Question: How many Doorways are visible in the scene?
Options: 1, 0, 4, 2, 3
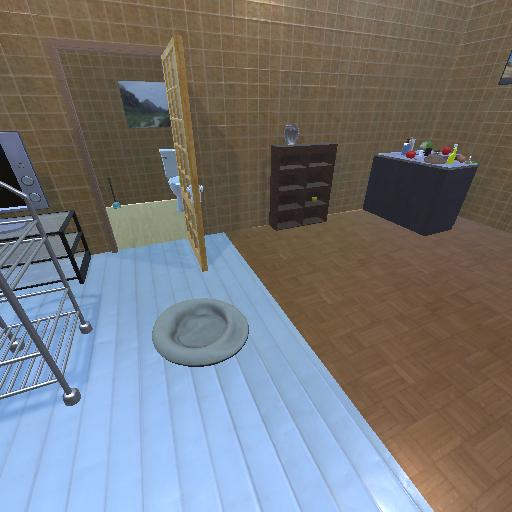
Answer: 1